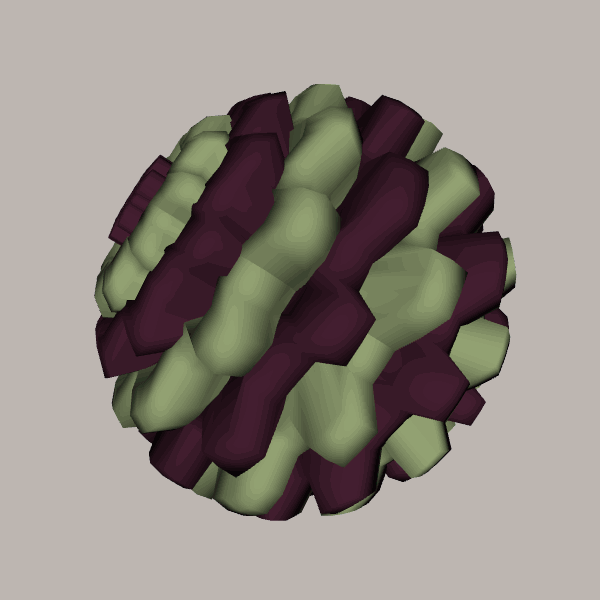
Background: light